Question: I want to implement a function in java that finds the null points of the sinus function. I know how to do that but I do not really understand the following definition of that problem:

Why halving the interval? Any ideas?
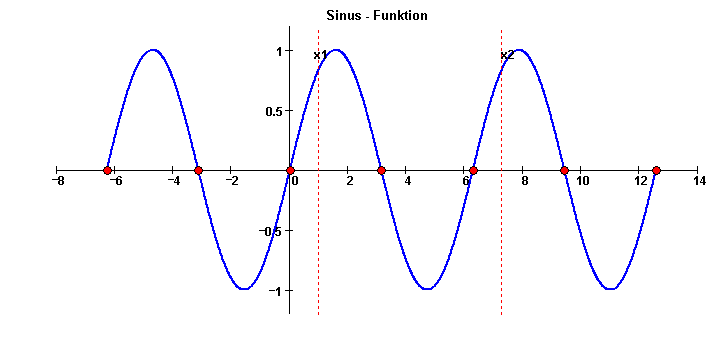
Answer: Sounds like you are being asked to implement a <URL> in English.
The idea is that the function (sine) evaluated at the endpoints of your interval will give one positive answer and one negative answer (if both are positive or both are negative, then it fails). Because sine is continuous, there must be a point with value zero in between (intermediate value theorem). Check the midpoint of your interval. If it's positive, collapse from your interval to the interval between the negative-valued endpoint and the midpoint. Otherwise, collapse to the other half. Repeat this until you are within the desired proximity of the zero.